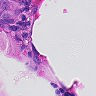
Metastatic tissue present: yes